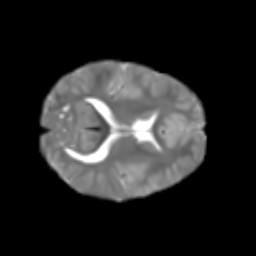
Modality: T2w
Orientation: axial
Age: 7
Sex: female
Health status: healthy